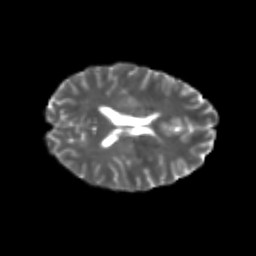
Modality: T2w
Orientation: axial
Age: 23
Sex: female
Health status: healthy
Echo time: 0.074 s